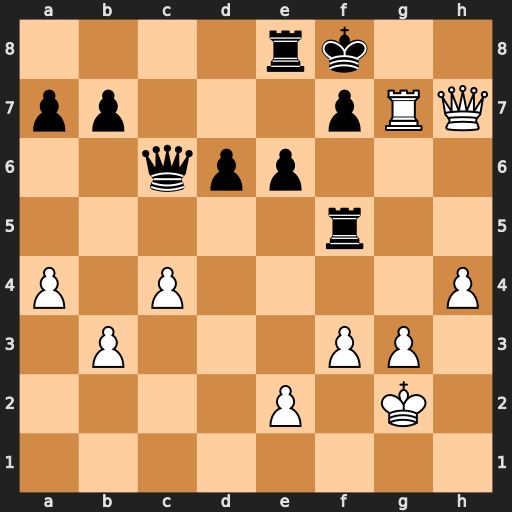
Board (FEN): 4rk2/pp3pRQ/2qpp3/5r2/P1P4P/1P3PP1/4P1K1/8
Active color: w
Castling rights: -
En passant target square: -
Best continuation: g4 Rf4 Qh6 Rxg4+ Rxg4+